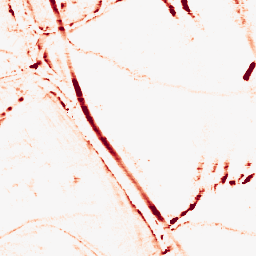
Category: morphological
Decomposition family: morphological_rect
Decomposition parameters: operation: opening
width: 10
height: 5
Upsampling method: cubic_mitchell
Upsampling parameters: scale: 2
Upsampling scale: 2